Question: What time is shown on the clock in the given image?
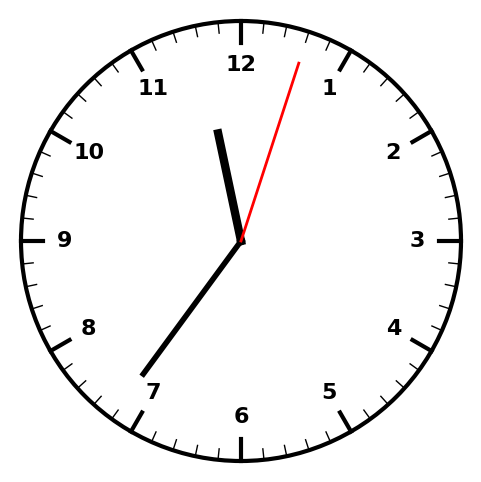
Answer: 11:36:03